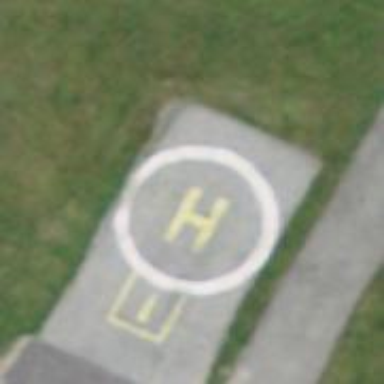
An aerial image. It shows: Image showing helipad at airport.